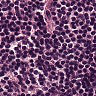
Metastatic tissue present: no